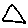
Label: triangle